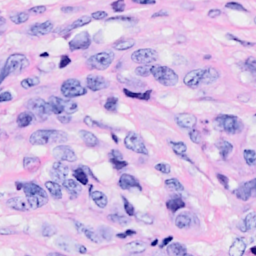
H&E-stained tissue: Breast